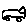
Label: car